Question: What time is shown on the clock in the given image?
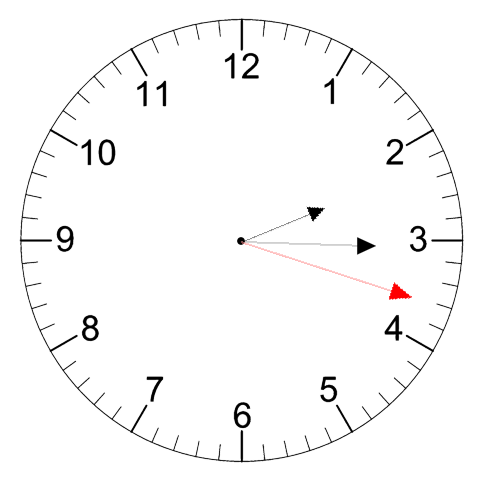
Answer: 02:15:18